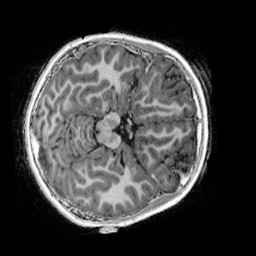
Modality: UNIT1_denoised
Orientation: axial
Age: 9
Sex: female
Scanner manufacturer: siemens
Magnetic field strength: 3 T
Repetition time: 4 s
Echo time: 0.00303 s